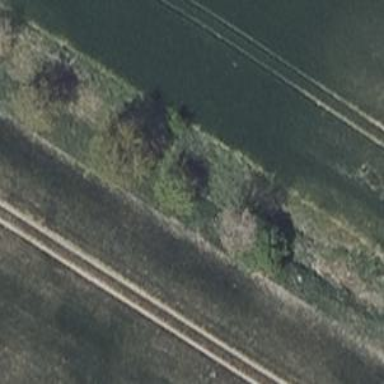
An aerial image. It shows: Deciduous broadleaved tree.